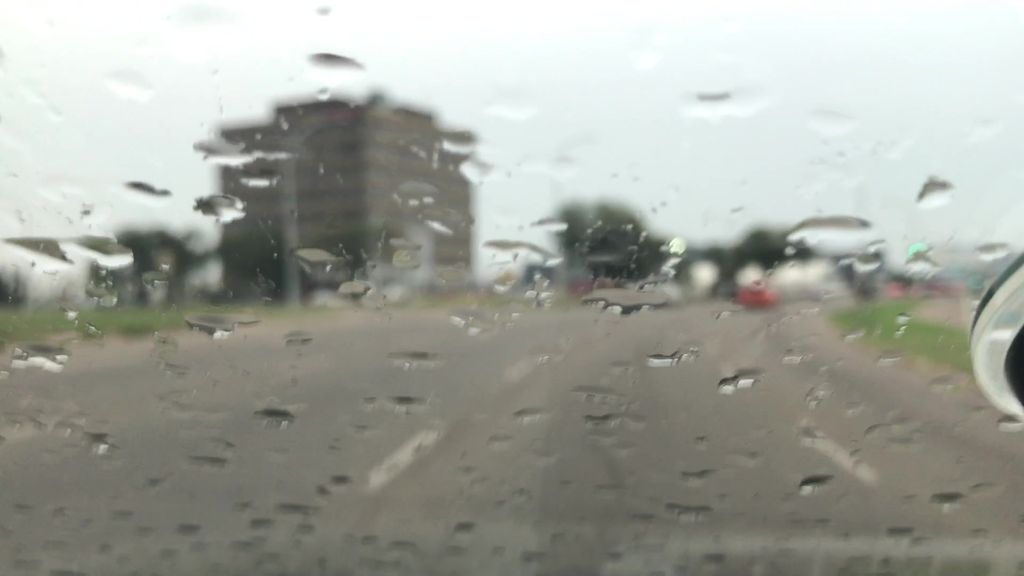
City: edmonton